Interaction volume radius: 5 \u00c5
Interaction volume height: 20 \u00c5
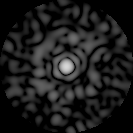
Disorder parameter: 0.8123